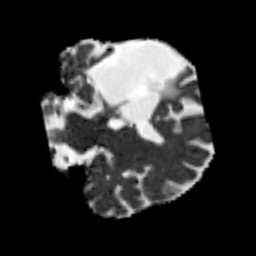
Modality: MD
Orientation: coronal
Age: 52
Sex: male
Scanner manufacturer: siemens
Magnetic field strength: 3 T
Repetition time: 7.3 s
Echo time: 0.087 s